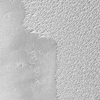
Atmospheric dust classification: not_dusty